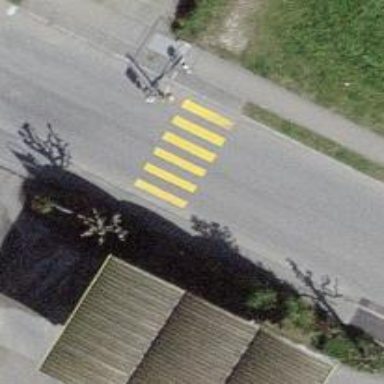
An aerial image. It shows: Pedestrian crossing with zebra markings on the footway.